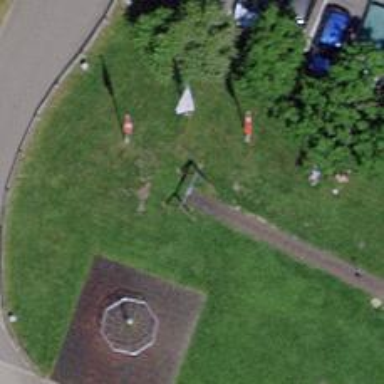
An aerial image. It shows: Playground featuring zipwire.